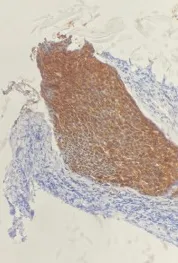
Patient's bronchial biopsy pathology. (B) Strong positive expression of P16 (immunohistochemistry staining, x100).
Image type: pathology (immunostaining)